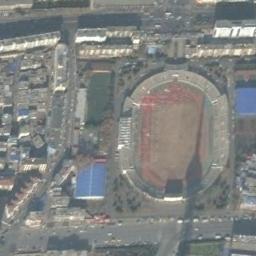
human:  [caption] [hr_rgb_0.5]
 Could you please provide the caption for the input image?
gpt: The stadium's roof has wavy white signs .

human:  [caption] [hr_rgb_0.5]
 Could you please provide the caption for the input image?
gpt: Oval gym surrounded by residential area, Next to the road .

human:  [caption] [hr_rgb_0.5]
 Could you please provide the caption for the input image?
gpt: The stadium is next to some buildings and roads .

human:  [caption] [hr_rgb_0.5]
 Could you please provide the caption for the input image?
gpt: Many buildings of different shapes are beside the stadium .

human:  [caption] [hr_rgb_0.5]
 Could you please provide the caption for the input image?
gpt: There are some buildings around the stadium .